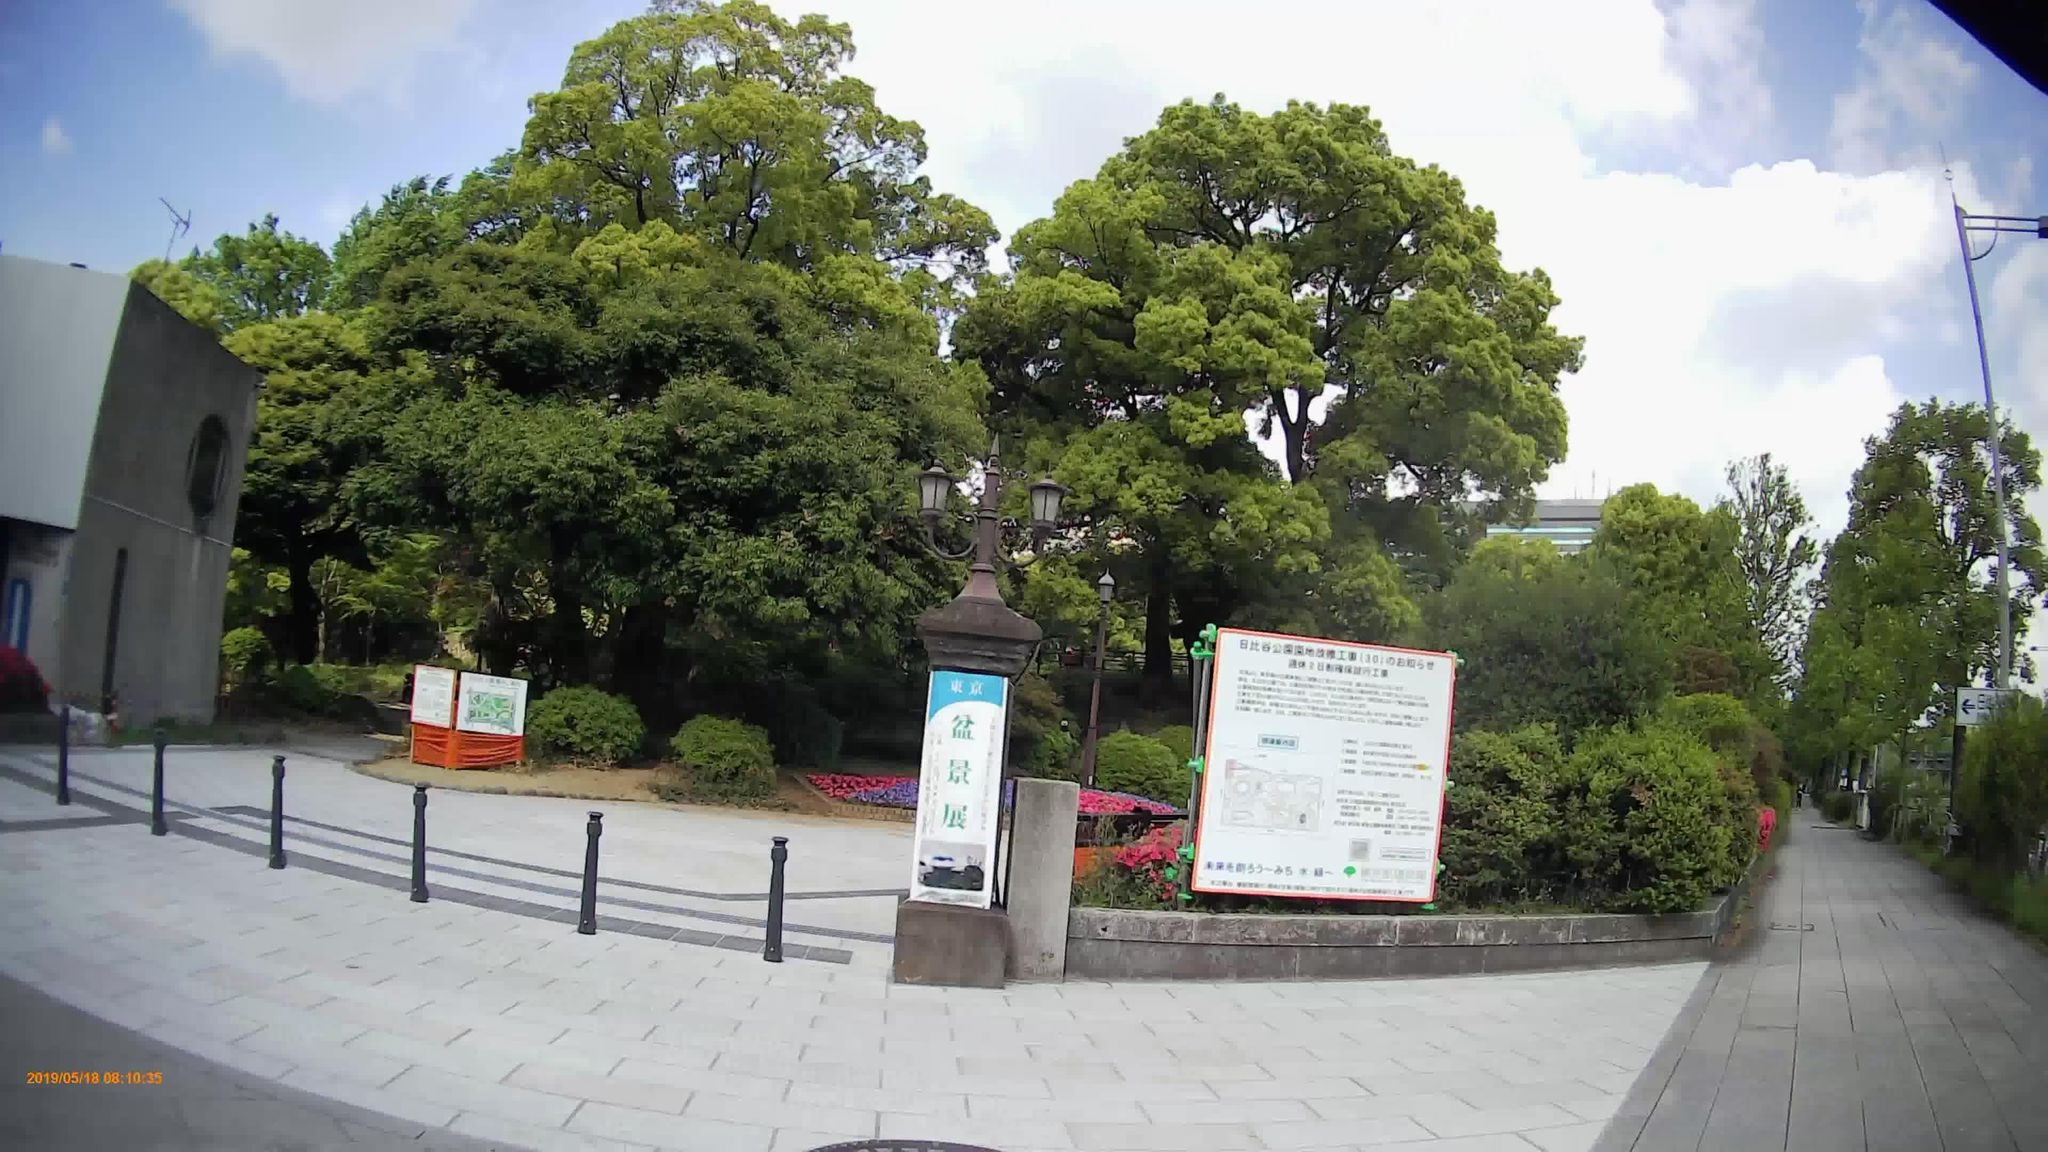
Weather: clear
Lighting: day
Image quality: good
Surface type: walking surface
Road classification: primary_link, primary
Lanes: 2
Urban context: urban centre
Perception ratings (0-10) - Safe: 2.9, Lively: 8.63, Beautiful: 4.17, Boring: 6.14, Depressing: 1.02, Wealthy: 8.9